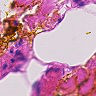
Metastatic tissue present: no